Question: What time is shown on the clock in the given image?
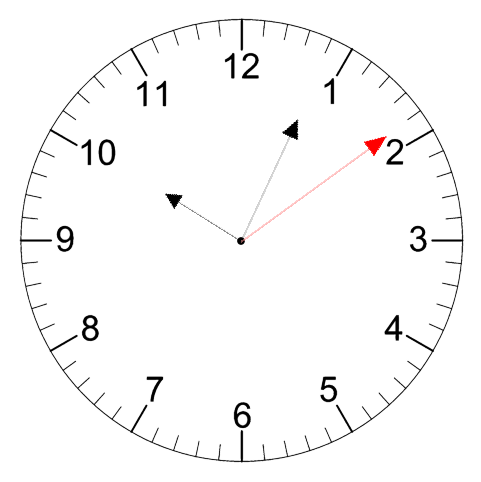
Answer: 10:04:09